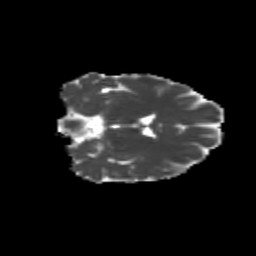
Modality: MD
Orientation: coronal
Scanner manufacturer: siemens
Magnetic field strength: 3 T
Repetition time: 9.2 s
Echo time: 0.084 s